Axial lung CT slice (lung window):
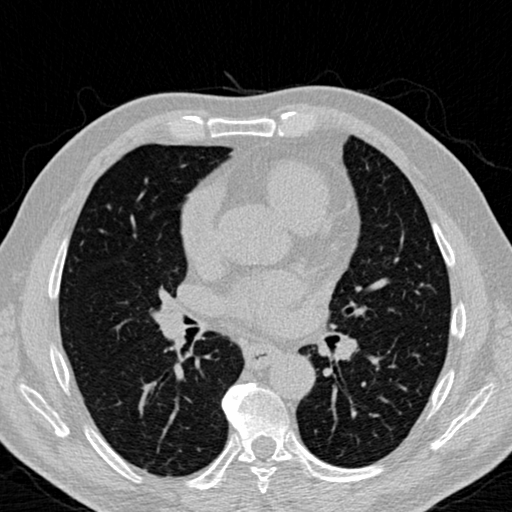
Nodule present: no